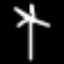
Label: palm tree